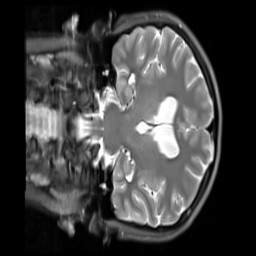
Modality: PDw
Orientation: coronal
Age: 22
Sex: female
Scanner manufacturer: siemens
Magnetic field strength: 3 T
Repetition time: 11.88 s
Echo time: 0.014 s